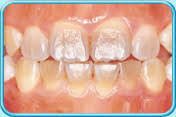
Condition: Tooth Discoloration